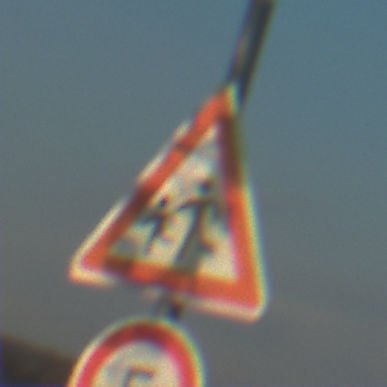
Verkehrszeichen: KinderRechts
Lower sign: Geschwindigkeit5
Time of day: SunriseSunset
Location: Outdoor (RoadRail)
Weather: PartlyCloudy
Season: NotSpecified
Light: Natural